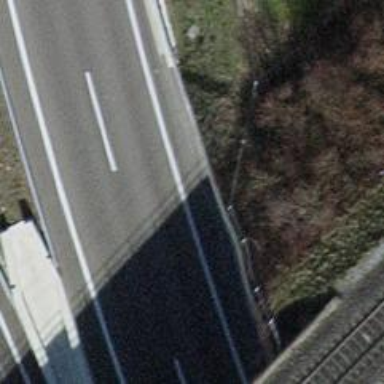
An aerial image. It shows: Motorway.